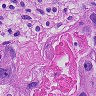
Metastatic tissue present: yes